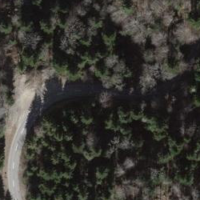
EUNIS habitat code: 44
Species observed at this site:
Aruncus dioicus